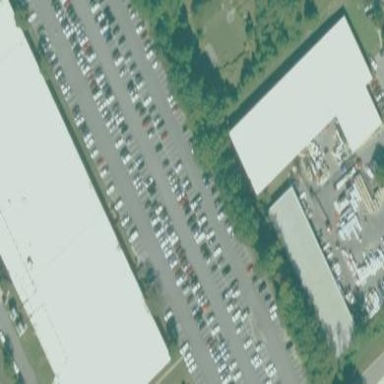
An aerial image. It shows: Commercial building.